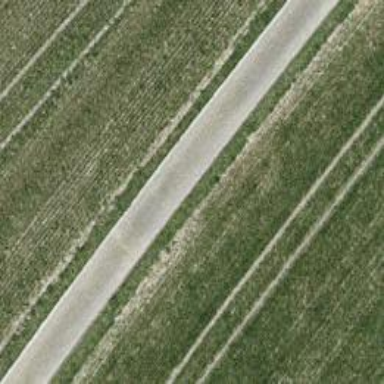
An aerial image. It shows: Track with grade 1 quality.